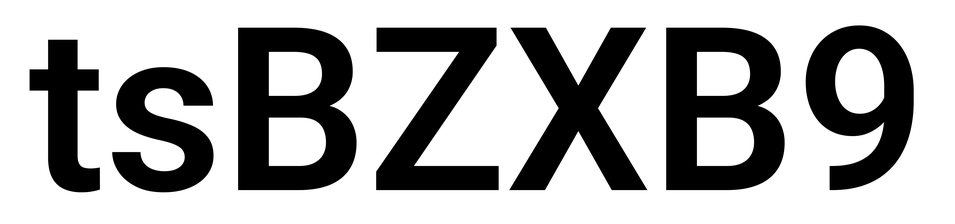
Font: Roboto_SemiBold